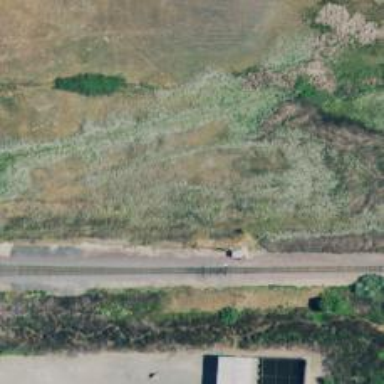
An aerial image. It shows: Railway spur junction.